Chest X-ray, PA view. Patient: 29 years old, sex M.
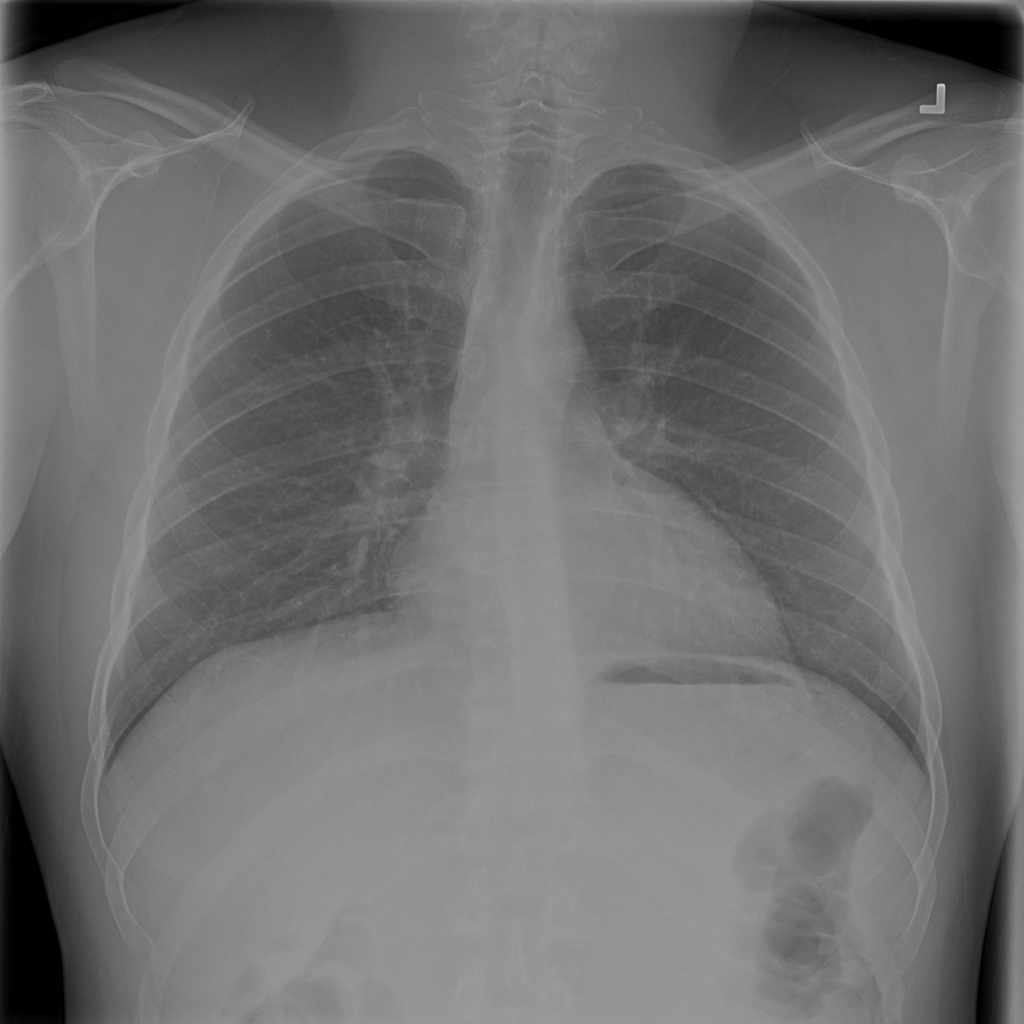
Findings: No Finding